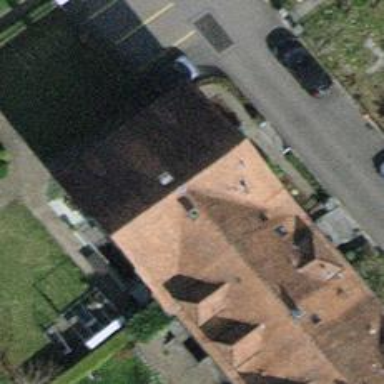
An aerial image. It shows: Terrace-style building with gabled roof.